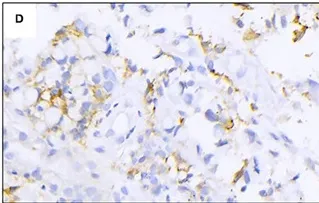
Gastric tissue sections from a patient with metastatic gastric cancer and rare severe immune-related cholestatic hepatitis and subsequent severe late-onset pneumonia after pembrolizumab therapy. Immunohistochemical staining with programmed death-ligand 1 (PD-L1) , using a PDL1 antibody (DACO, 22C3).
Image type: pathology (immunostaining)